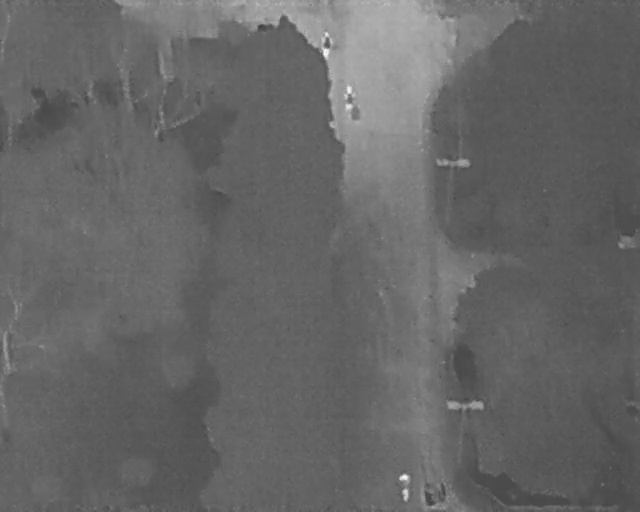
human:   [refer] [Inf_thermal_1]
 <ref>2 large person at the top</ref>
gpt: <box>[[48, 7, 53, 10, 2], [52, 17, 57, 21, 2]]</box>